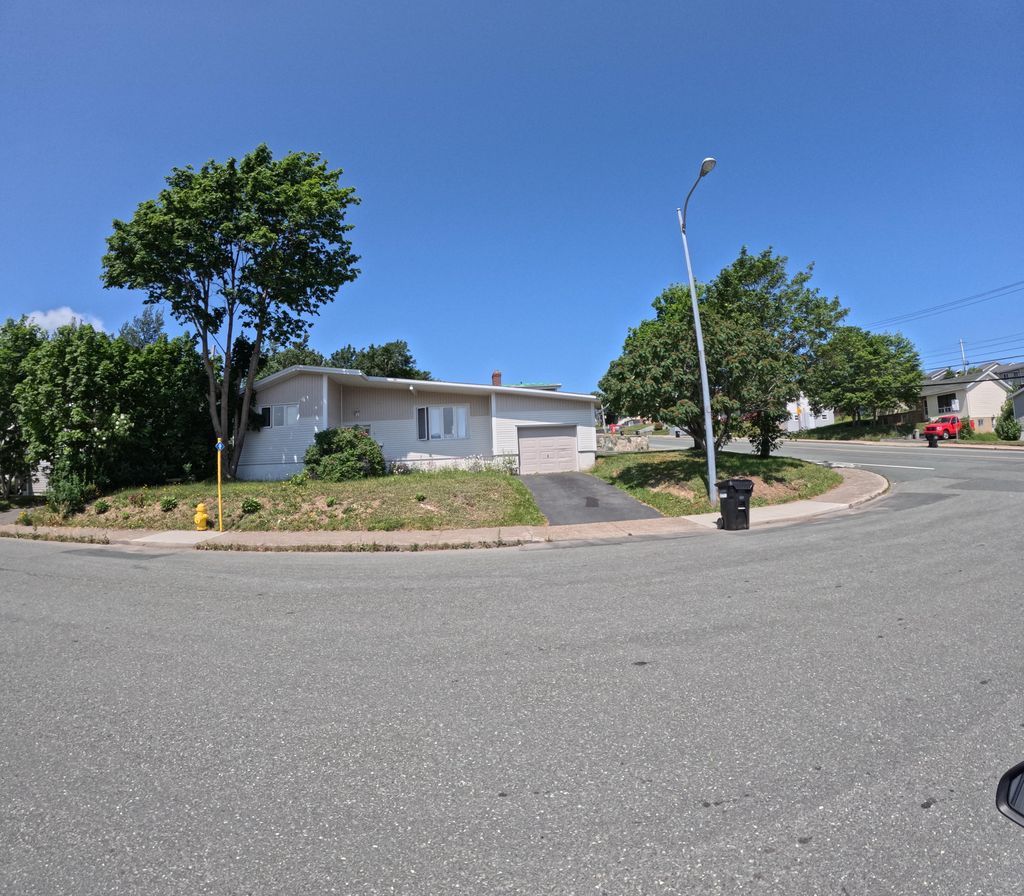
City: st_johns